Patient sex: M
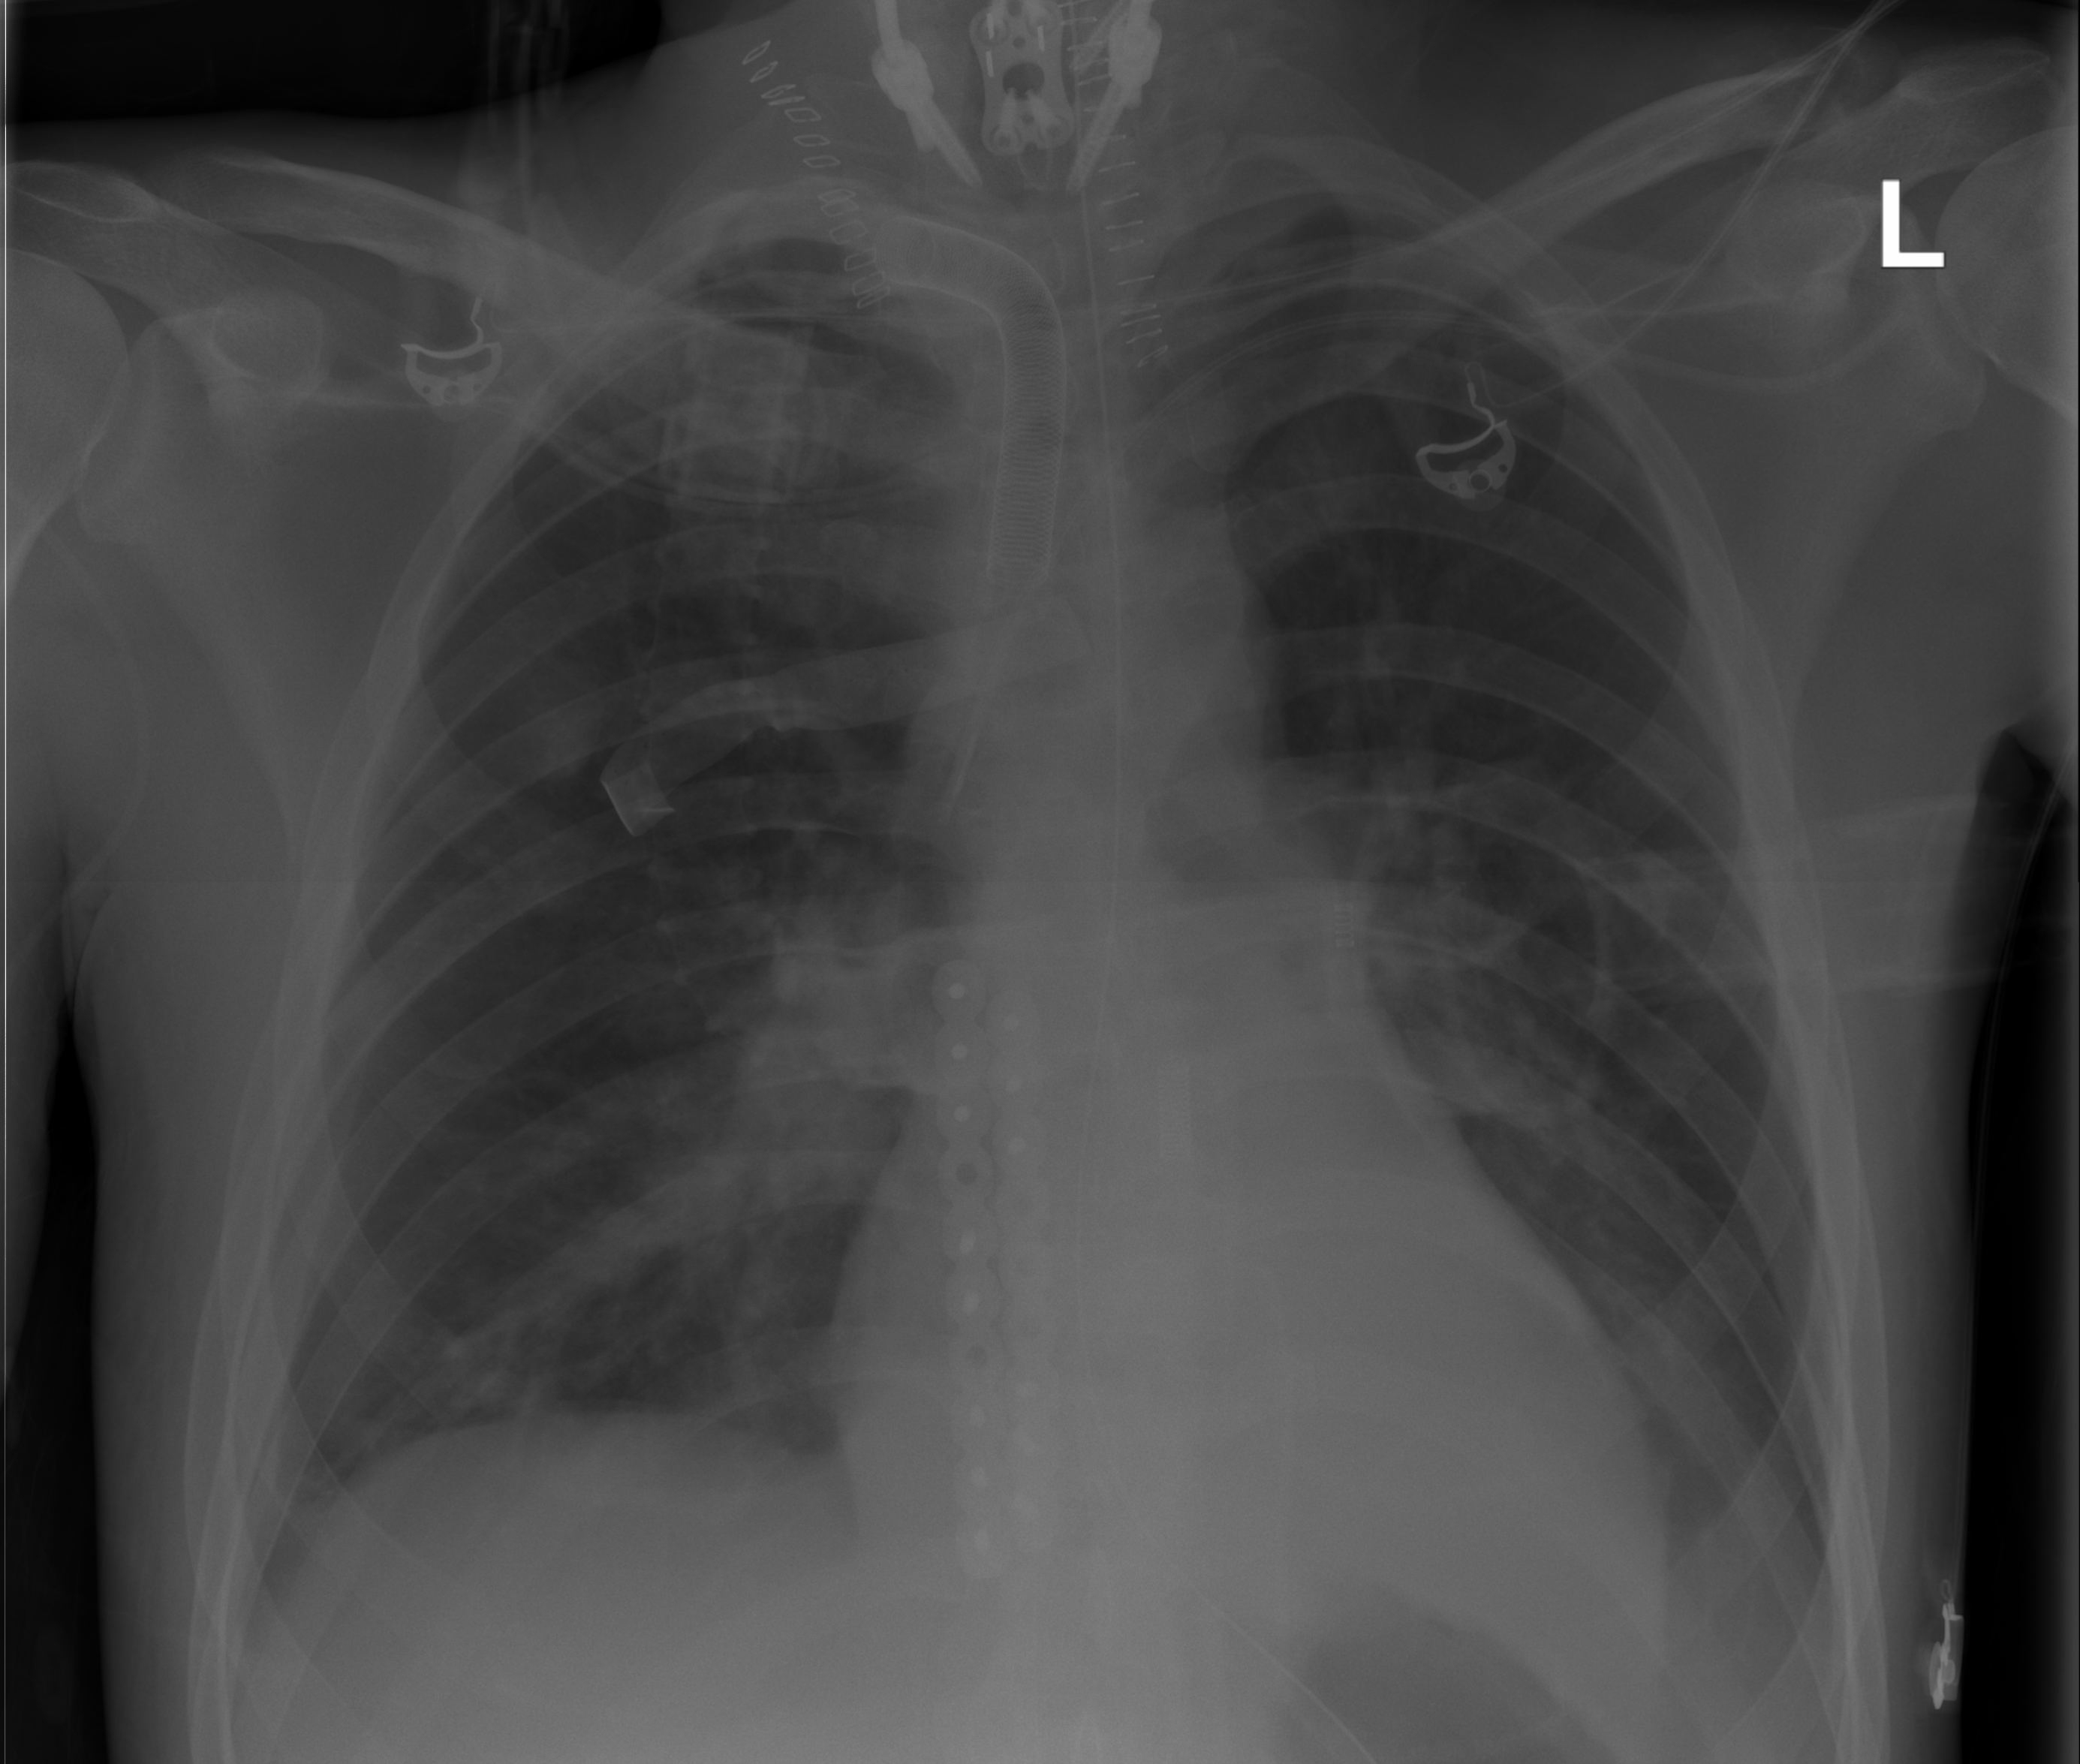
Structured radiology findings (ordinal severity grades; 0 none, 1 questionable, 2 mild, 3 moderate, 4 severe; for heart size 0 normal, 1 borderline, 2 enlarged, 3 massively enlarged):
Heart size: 0
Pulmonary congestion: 1
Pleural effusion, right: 0
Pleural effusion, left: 2
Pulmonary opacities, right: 0
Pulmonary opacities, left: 0
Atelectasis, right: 0
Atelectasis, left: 0